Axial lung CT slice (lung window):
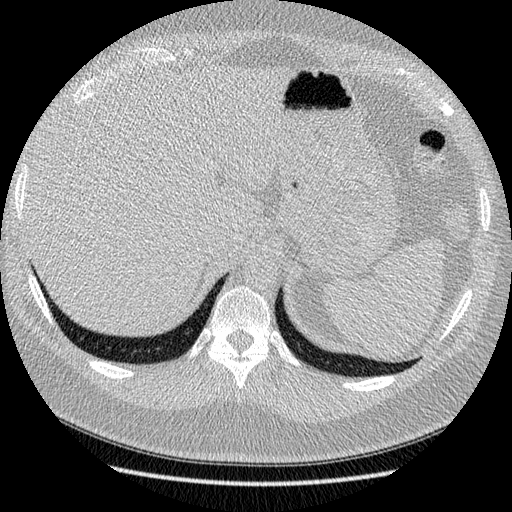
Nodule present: no